Interaction volume radius: 5 \u00c5
Interaction volume height: 25 \u00c5
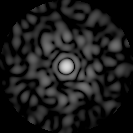
Disorder parameter: 0.8344